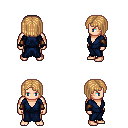
a pixel art fantasy rpg character, male body template, human, light skin, blue robe, red pants, light blonde pageboy hairstyle, cloth bracers, four views (front, back, left, right), 2x2 character sprite sheet, small pixel art, hard edges, no anti-aliasing